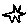
Label: star